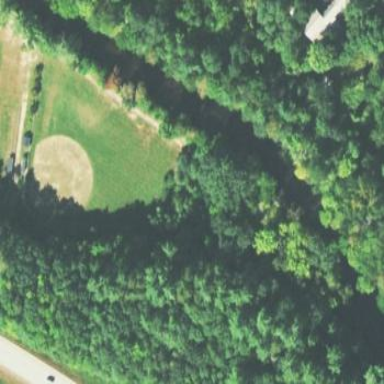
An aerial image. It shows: Baseball field.